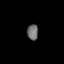
Tissue: lung
Cell type: Epithelial cells
Senescence score: 0.2311
Nuclear area (px): 168
Mean DAPI intensity: 110.458